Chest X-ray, AP view. Patient: 47 years old, sex M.
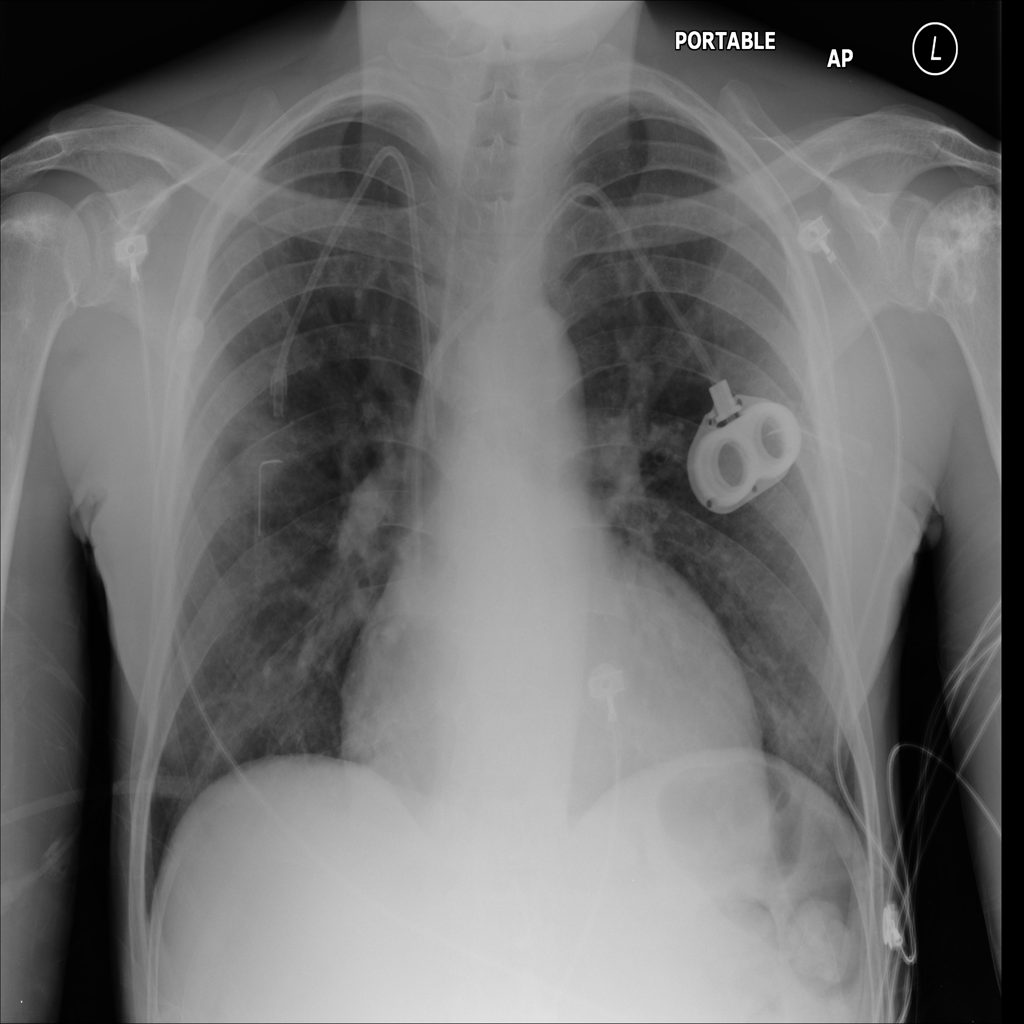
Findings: No Finding